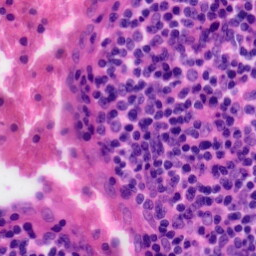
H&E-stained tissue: Tonsil